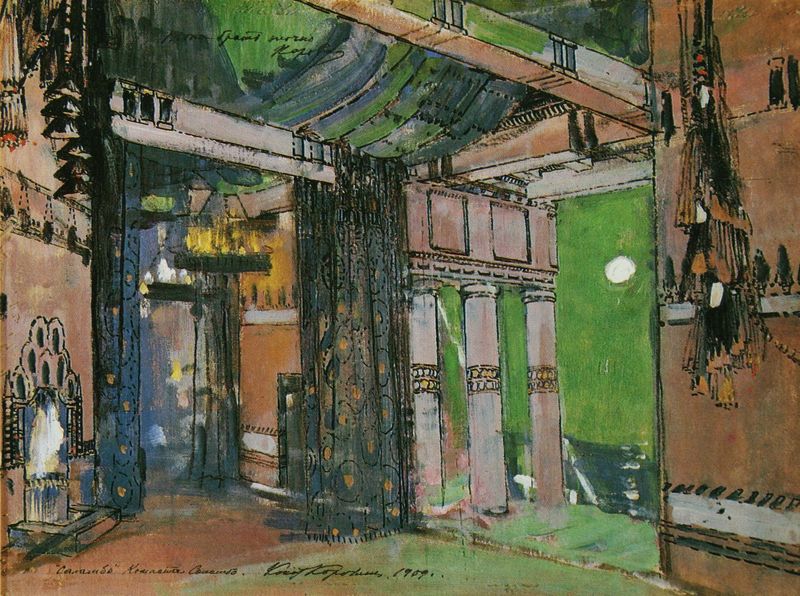
Titel: Salambo
Künstler: Konstantin Alexejewitsch Korowin
Standort: Moskau
Institution: Bachruschin-Museum
Schlagwörter: blau, feuer, gemälde, meer, schlaf, aquarell, gelb, grün, stadt, abend, braun, bunt, hell, lampe, lampen, licht, nacht, raum, schmuck, schwarz, skizze, säule, säulen, tür, zeichnung, zimmer, gebäude, rot, malerei, muster, wand, architektur, federn, stein, steine, innenraum, signatur, spiegel, vorhang, boden, gold, interieur, kordeln, stoff, stoffe, decke, innen, brunnen, kamin, kamine, aussicht, farbig, schrift, ecke, datierung, modern, mauer, farbe, hellgrün, bühnenbild, sepia, blue, chandelier, column, columns, curtain, curtains, red, white, black, green, grey, interior, painting, room, theatre, vorhänge, wall, yellow, inschrift, ornamente, kerze, bedroom, bett, mirror, picture, pink, kerzen, kronleuchter, leuchter, balken, brown, floor, leuchten, wände, wasserfarben, mond, gewölbe, hängen, offen, orient, orientalisch, palast, sterne, buchstaben, entwurf, fries, arabisch, gesims, wood, sky, building, house, orange, water, village, baldachin, drapes, steel, bommel, light, porch, view, kommentar, postkarte, kräuter, color, purple, sketch, pen, writing, rope, door, town, bund, outside, person, gebälk, blu, lights, spring, gruss, gaze, fireplace, design, theater, walls, ceiling, terrace, fountain, watercolor, colors, colours, signature, moon, säuöen, lines, cloth, fire, candle, morgenland, pen and ink, colour, licjt, pillar, opening, oriental, arabic, islamic, candles, islam, babylon, organ, tan, doorway, arab, bar, modern art, bend, beams, balcken, stores, vorhgände, material, sign, stage, indoor, inside, posts, tassle, tassles, candel, scenery, rauchfang, abend nacht, e, 1909, s, d, state, pillars, living room, indoors, t, g, b, panels, m, w, r, h, u, f, tassels, hearth, a, rigging, j, mosque, rzimmer, high ceiling, acryl, hangings, tim, tz, pers, occiendt, support beam, light fixture, sealing, candelir, cealing, cendel, ocean view, pulleys, stilos, 1907